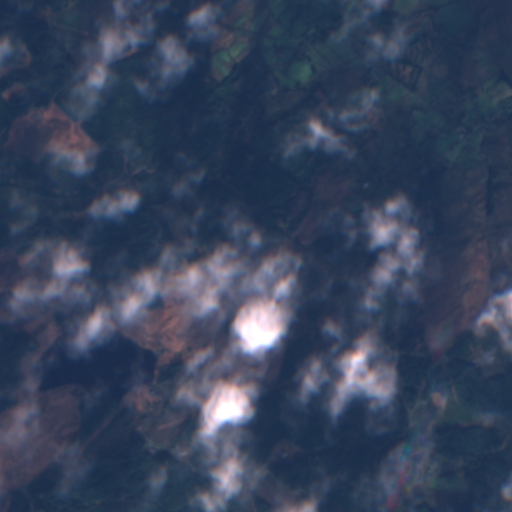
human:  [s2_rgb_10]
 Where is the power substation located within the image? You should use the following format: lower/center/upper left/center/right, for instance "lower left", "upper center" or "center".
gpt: The power substation is located in the lower left of the image.
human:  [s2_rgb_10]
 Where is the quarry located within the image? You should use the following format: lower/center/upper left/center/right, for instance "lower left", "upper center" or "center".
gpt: The quarry is located in the lower center of the image.
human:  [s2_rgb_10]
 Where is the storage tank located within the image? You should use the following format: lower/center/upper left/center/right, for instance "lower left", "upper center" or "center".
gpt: The storage tank is located in the center of the image.
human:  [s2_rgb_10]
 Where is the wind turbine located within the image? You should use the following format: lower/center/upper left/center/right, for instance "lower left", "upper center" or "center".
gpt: The wind turbine is located in the lower right of the image.
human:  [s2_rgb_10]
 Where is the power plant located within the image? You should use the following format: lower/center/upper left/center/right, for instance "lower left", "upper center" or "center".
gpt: There is no power plant in the image.